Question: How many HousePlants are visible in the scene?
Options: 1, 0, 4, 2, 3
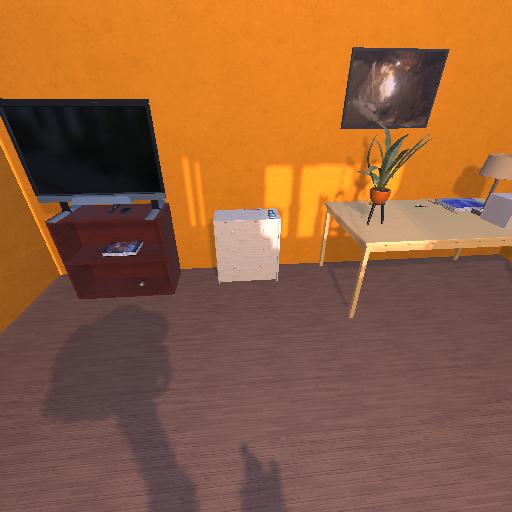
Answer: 1